Question: I'm displaying a Google Maps Infowindow with very little content but there seems to be a lot of padding applied to the bottom of the window.
Example: <URL>
The yellow box shows the content I'm displaying in the window. There is no padding or margin applied to the yellow content.

Javascript
'''
var myLatlng = new google.maps.LatLng(-25.363882,131.044922);
var mapOptions = {
zoom: 4,
center: myLatlng,
mapTypeId: google.maps.MapTypeId.ROADMAP
}
var map = new google.maps.Map(document.getElementById('map_canvas'), mapOptions);
var contentString = "<span id='content_string'>I'm a popup window</span>";
var infowindow = new google.maps.InfoWindow({
content: contentString
});
var marker = new google.maps.Marker({
position: myLatlng,
map: map,
title: 'Uluru (Ayers Rock)'
});
google.maps.event.addListener(marker, 'click', function() {
infowindow.open(map,marker);
});
'''
Here's the CSS
'''
#map_canvas {
height: 400px;
width: 400px;
}
#content_string {
background: yellow;
}
'''
Is there a way to reduce the padding that is applied to the bottom of the window?
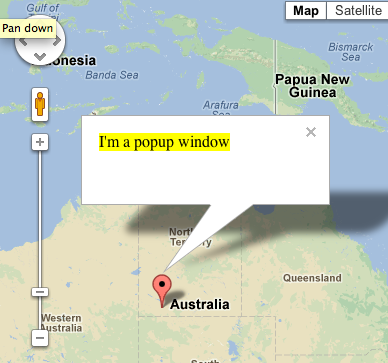
Answer: That isn't padding. There is a minimum size InfoWindow. Look at a replacement for the InfoWindow (like <URL>.